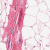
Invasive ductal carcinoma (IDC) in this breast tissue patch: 0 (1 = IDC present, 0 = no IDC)